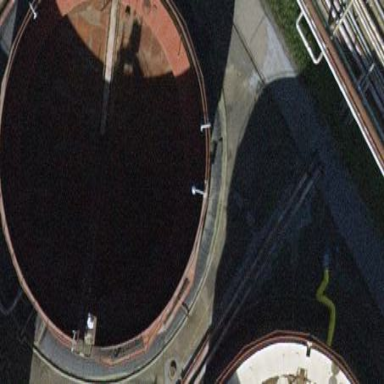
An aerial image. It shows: Industrial building housing storage tank.